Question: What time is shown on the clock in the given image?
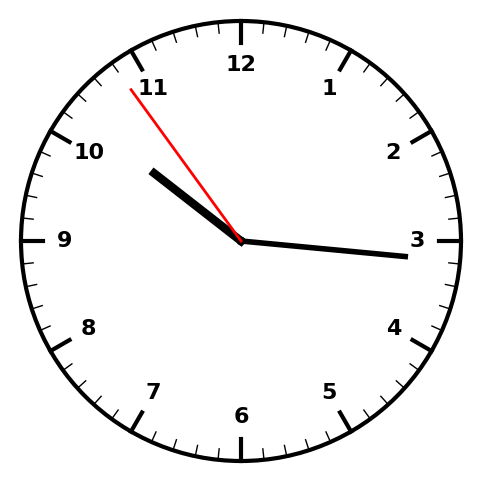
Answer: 10:15:54